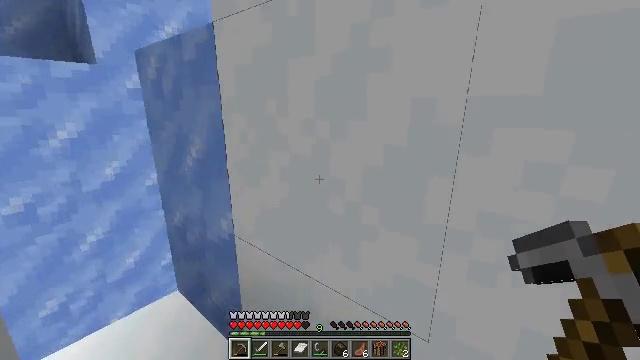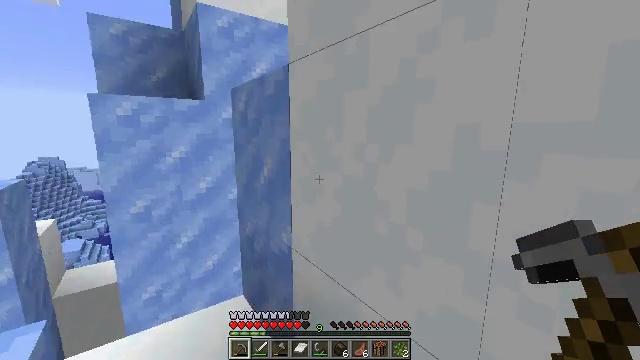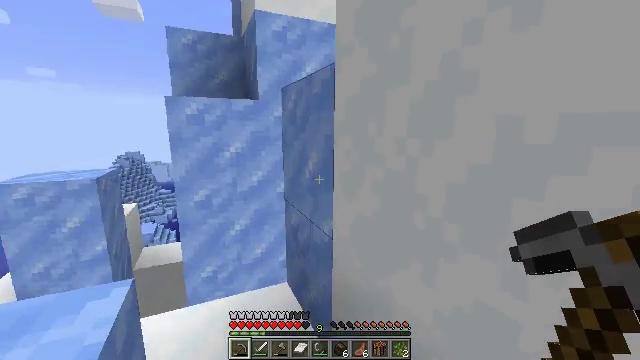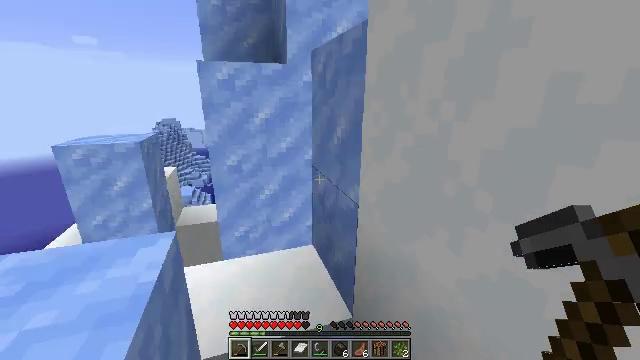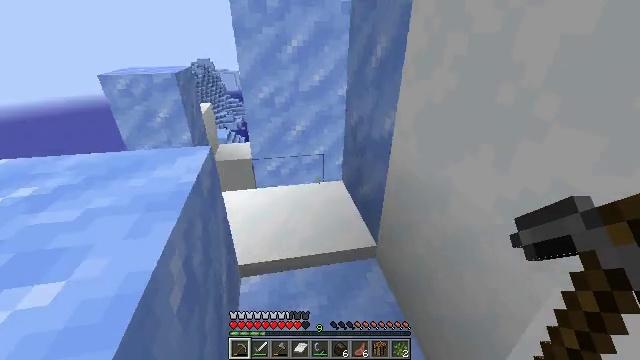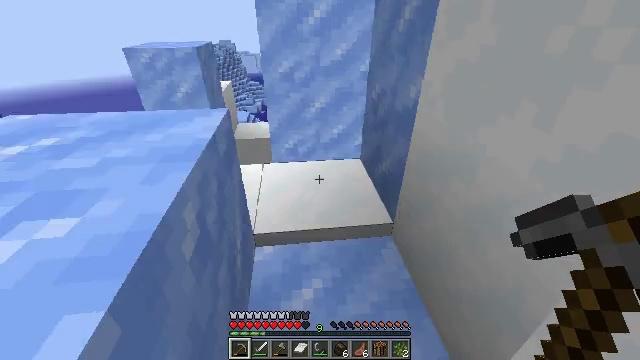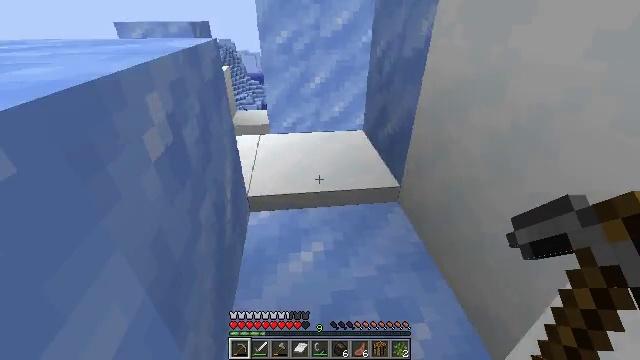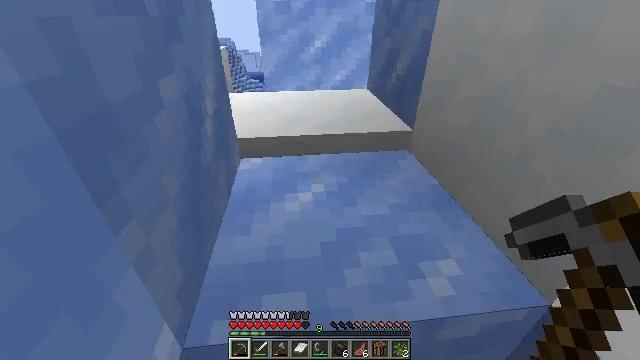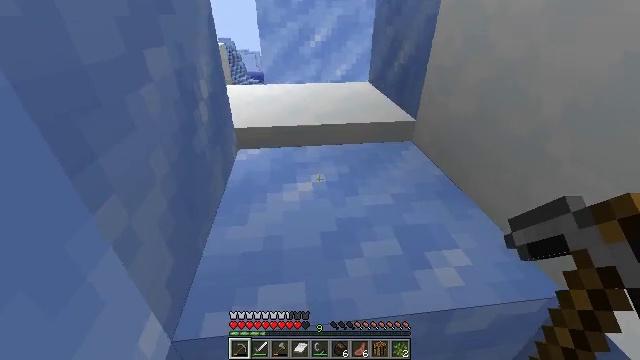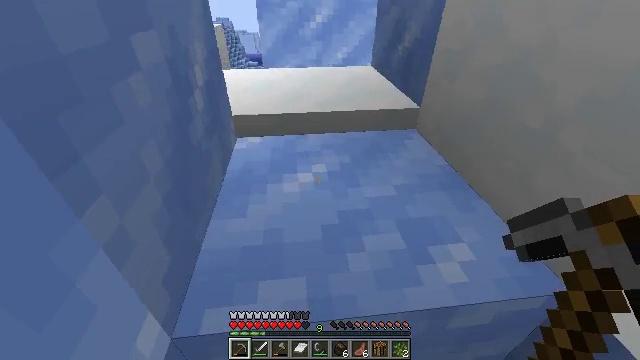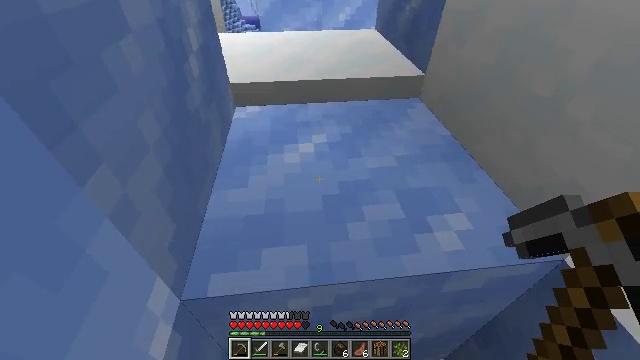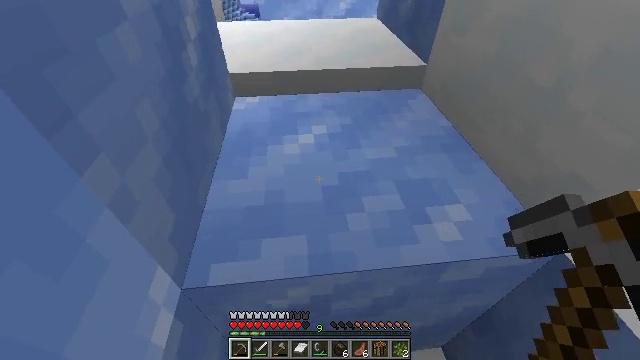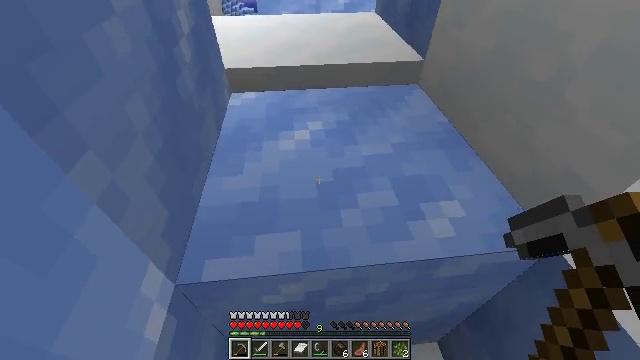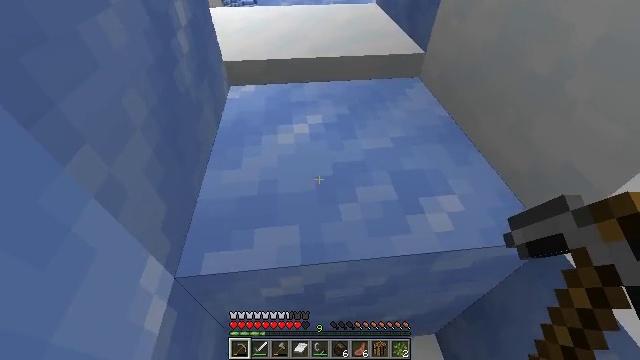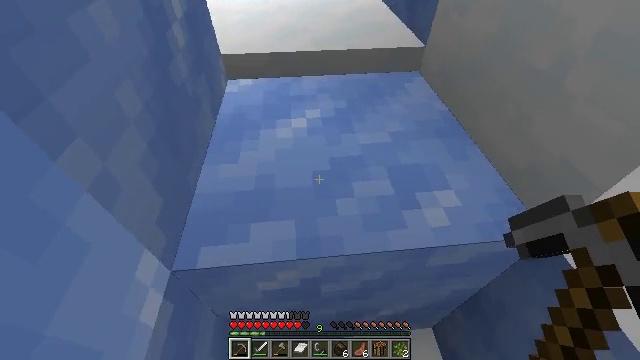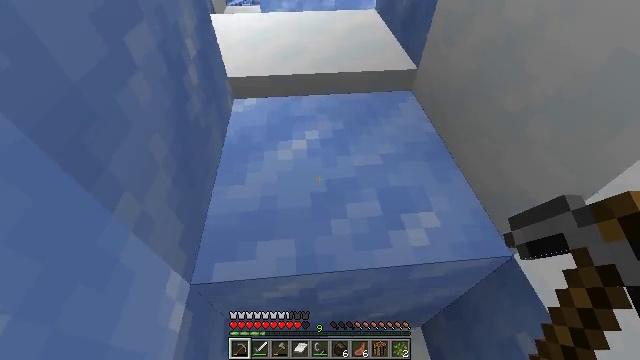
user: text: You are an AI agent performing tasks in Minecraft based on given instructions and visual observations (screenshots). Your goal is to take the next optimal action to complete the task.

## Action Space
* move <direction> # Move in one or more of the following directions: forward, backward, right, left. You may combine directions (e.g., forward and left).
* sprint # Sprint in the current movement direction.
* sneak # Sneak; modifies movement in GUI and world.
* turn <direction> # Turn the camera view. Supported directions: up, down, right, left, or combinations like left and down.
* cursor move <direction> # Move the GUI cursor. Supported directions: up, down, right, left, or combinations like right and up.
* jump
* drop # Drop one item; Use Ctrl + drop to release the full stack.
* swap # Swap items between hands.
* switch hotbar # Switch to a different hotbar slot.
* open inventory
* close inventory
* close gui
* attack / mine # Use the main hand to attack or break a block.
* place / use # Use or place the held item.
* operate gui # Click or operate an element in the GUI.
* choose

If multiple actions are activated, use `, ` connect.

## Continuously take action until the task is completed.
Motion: motion action
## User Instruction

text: Mine packed ice from icy biomes.
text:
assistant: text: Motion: turn left and up
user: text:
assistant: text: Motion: turn left
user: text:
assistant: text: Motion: turn left and down
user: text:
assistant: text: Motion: turn left and down
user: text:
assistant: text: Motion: turn left and down
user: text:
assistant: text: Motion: move left
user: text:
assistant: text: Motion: move forward and move left
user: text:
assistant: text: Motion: move forward and move left
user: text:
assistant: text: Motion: move forward, turn down
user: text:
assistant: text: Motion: move forward, turn down
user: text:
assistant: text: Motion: move forward, turn down
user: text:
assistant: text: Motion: move forward
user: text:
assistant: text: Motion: turn down
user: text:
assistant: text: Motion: move forward, turn down
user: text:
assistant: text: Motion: move forward, turn down, jump
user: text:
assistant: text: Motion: move forward, jump
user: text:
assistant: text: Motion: move forward, turn down, jump
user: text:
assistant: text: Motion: move forward, turn left and down, jump
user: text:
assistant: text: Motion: move forward, turn down
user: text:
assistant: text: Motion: move forward, turn down
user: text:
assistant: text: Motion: move forward, turn down
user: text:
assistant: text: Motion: move forward, turn down
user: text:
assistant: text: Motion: move forward, turn down
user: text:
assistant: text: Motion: turn down
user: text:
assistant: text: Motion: move forward, turn down
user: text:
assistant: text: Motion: move forward, turn left and down
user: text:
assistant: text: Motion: move forward, turn down
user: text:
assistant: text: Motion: move forward, turn down
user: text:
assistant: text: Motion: turn down
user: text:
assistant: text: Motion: turn left and down